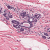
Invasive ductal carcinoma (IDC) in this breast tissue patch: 0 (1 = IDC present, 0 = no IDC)